Question: ## Goal
To capture the event that is triggered whenever a user clicks on the "Up" or "Down" arrow of a DataGridView's Numeric Up down.

---
## Code Used For Numeric Up Down
This code generates a NumericUpDown column that I can add to my DataGridView.
'''
Public Class NumericUpDownColumnRight
Inherits DataGridViewColumn
Public Sub New()
MyBase.New(New NumericUpDownRightCell())
End Sub
Public Overrides Property CellTemplate() As DataGridViewCell
Get
Return MyBase.CellTemplate
End Get
Set(ByVal value As DataGridViewCell)
' Ensure that the cell used for the template is a NumericUpDownCell.
If Not (value Is Nothing) AndAlso Not value.GetType().IsAssignableFrom(GetType(NumericUpDownRightCell)) Then
Throw New InvalidCastException("Must be a NumericUpDown")
End If
MyBase.CellTemplate = value
End Set
End Property
End Class
Public Class NumericUpDownRightCell
Inherits DataGridViewTextBoxCell
Private _Minimum As Integer = 0
Private _Maximum As Integer = 25
Public Property Minimum As Integer
Get
Return _Minimum
End Get
Set(value As Integer)
_Minimum = value
End Set
End Property
Public Property Maximum As Integer
Get
Return _Maximum
End Get
Set(value As Integer)
_Maximum = value
End Set
End Property
Public Sub New()
'
End Sub
Public Overrides Sub InitializeEditingControl(ByVal rowIndex As Integer, ByVal initialFormattedValue As Object, ByVal dataGridViewCellStyle As DataGridViewCellStyle)
' Set the value of the editing control to the current cell value.
MyBase.InitializeEditingControl(rowIndex, initialFormattedValue, dataGridViewCellStyle)
Dim ctl As NumericUpDownRightEditingControl = CType(DataGridView.EditingControl, NumericUpDownRightEditingControl)
ctl.Minimum = Minimum
ctl.Maximum = Maximum
Dim CurrentValue As Decimal = 0
If Not DBNull.Value.Equals(Me.Value) Then
If Decimal.TryParse(Me.Value.ToString, CurrentValue) Then
ctl.Value = CurrentValue
End If
Else
ctl.Value = 0
End If
End Sub
Public Overrides ReadOnly Property EditType() As Type
Get
' Return the type of the editing contol that NumericUpDownCell uses.
Return GetType(NumericUpDownRightEditingControl)
End Get
End Property
Public Overrides ReadOnly Property ValueType() As Type
Get
' Return the type of the value that NumericUpDownCell contains.
Return GetType(Decimal)
End Get
End Property
Public Overrides ReadOnly Property DefaultNewRowValue() As Object
Get
' Use as the current default value.
Return Nothing
End Get
End Property
End Class
Class NumericUpDownRightEditingControl
Inherits NumericUpDown
Implements IDataGridViewEditingControl
Private dataGridViewControl As DataGridView
Private valueIsChanged As Boolean = False
Private rowIndexNum As Integer
Public Sub New()
Me.TextAlign = System.Windows.Forms.HorizontalAlignment.Left
Me.UpDownAlign = System.Windows.Forms.LeftRightAlignment.Right
End Sub
Public Property EditingControlFormattedValue() As Object Implements IDataGridViewEditingControl.EditingControlFormattedValue
Get
Return Me.Value.ToString("#.##")
End Get
Set(ByVal value As Object)
If TypeOf value Is Decimal Then
Me.Value = Decimal.Parse(CStr(value))
End If
End Set
End Property
Public Function GetEditingControlFormattedValue(ByVal context As DataGridViewDataErrorContexts) As Object _
Implements IDataGridViewEditingControl.GetEditingControlFormattedValue
Return Me.Value.ToString() ' Me.Value.ToString("#.##")
End Function
Public Sub ApplyCellStyleToEditingControl(ByVal dataGridViewCellStyle As DataGridViewCellStyle) _
Implements IDataGridViewEditingControl.ApplyCellStyleToEditingControl
Me.Font = dataGridViewCellStyle.Font
Me.ForeColor = dataGridViewCellStyle.ForeColor
Me.BackColor = dataGridViewCellStyle.BackColor
End Sub
Public Property EditingControlRowIndex() As Integer _
Implements IDataGridViewEditingControl.EditingControlRowIndex
Get
Return rowIndexNum
End Get
Set(ByVal value As Integer)
rowIndexNum = value
End Set
End Property
Public Function EditingControlWantsInputKey(ByVal key As Keys, ByVal dataGridViewWantsInputKey As Boolean) As Boolean _
Implements IDataGridViewEditingControl.EditingControlWantsInputKey
' Let the NumericUpDown handle the keys listed.
Select Case key And Keys.KeyCode
Case Keys.Left, Keys.Up, Keys.Down, Keys.Right, _
Keys.Home, Keys.End, Keys.PageDown, Keys.PageUp
Return True
Case Else
Return False
End Select
End Function
Public Sub PrepareEditingControlForEdit(ByVal selectAll As Boolean) _
Implements IDataGridViewEditingControl.PrepareEditingControlForEdit
' No preparation needs to be done.
End Sub
Public ReadOnly Property RepositionEditingControlOnValueChange() As Boolean Implements IDataGridViewEditingControl.RepositionEditingControlOnValueChange
Get
Return False
End Get
End Property
Public Property EditingControlDataGridView() As DataGridView Implements IDataGridViewEditingControl.EditingControlDataGridView
Get
Return dataGridViewControl
End Get
Set(ByVal value As DataGridView)
dataGridViewControl = value
End Set
End Property
Public Property EditingControlValueChanged() As Boolean Implements IDataGridViewEditingControl.EditingControlValueChanged
Get
Return valueIsChanged
End Get
Set(ByVal value As Boolean)
valueIsChanged = value
End Set
End Property
Public ReadOnly Property EditingControlCursor() As Cursor Implements IDataGridViewEditingControl.EditingPanelCursor
Get
Return MyBase.Cursor
End Get
End Property
Protected Overrides Sub OnValueChanged(ByVal eventargs As EventArgs)
' Notify the DataGridView that the contents of the cell have changed.
valueIsChanged = True
Me.EditingControlDataGridView.NotifyCurrentCellDirty(True)
MyBase.OnValueChanged(eventargs)
End Sub
End Class
'''
---
## Problem
Whenever I click on a cell, I usually handle the 'DataGridView1.CellContentClick' event to deal with whatever is going on. Except, this only executes when I click on the cell, but doesn't realize when I'm clicking up or down. How can I achieve the handling of the "Up" and "Down" events?
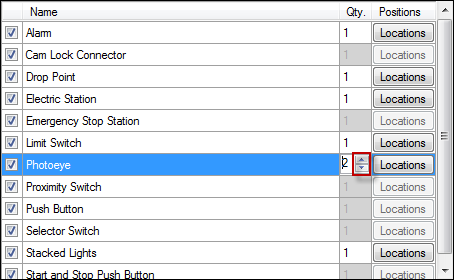
Answer: I found an alternative. It's not exactly what I'm asking for but I end up getting the value anyway... I handle the CellLeave event, which then I go locate the value of the numeric up down's cell.
'''
Private Sub DataGridView1_CellLeave(sender As Object, e As System.Windows.Forms.DataGridViewCellEventArgs) Handles DataGridView1.CellLeave
If e.ColumnIndex = DataGridView1.Columns("ColNud").Index AndAlso e.RowIndex >= 0 Then
Dim NudValue = DataGridView1.Rows(e.RowIndex).Cells(e.ColumnIndex).Value
End If
End Sub
'''